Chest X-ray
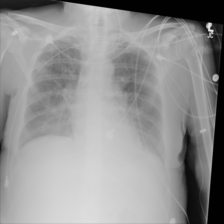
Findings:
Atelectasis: negative
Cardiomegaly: negative
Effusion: negative
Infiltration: positive
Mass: negative
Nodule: negative
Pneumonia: negative
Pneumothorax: negative
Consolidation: negative
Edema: negative
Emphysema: negative
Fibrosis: negative
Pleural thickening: negative
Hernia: negative